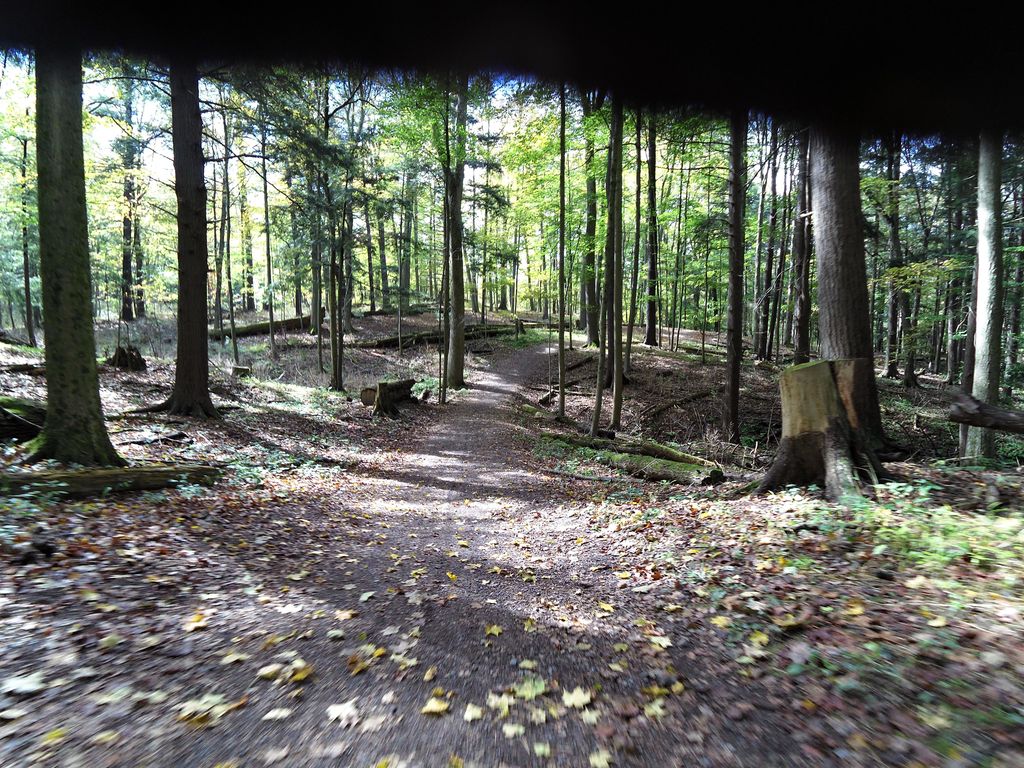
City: hamilton